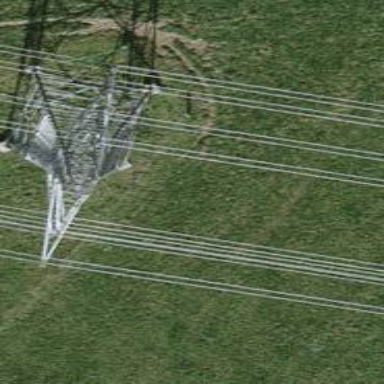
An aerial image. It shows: Lattice structure tower used for power distribution.